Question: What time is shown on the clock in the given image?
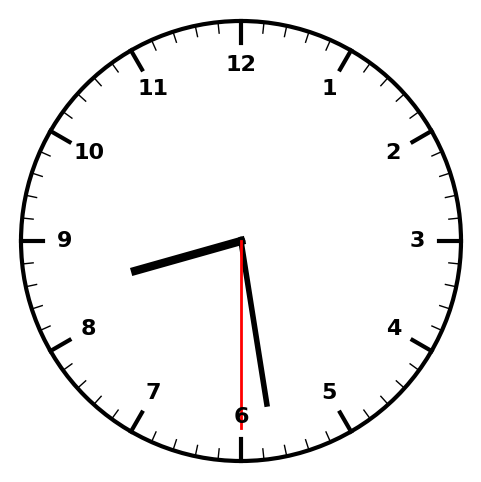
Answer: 08:28:30